Question: I'm using the Facebook OAuth Dialog (reference <URL> to initiate a login to Facebook for my app when they click on a button.
Normally, this works. However, just a few hours ago, I realised that instead of sending me to a popup to login, the URL sends me to this page:

Any clues as to whether my code is doing something wrong? Or could there be something wrong with Facebook's redirect?
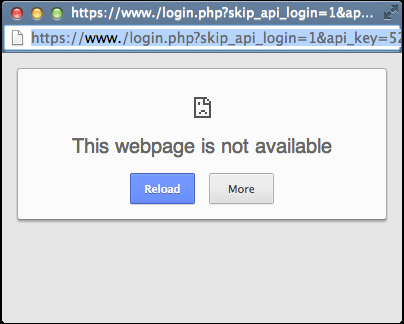
Answer: It has started working now. I am surprised to see how facebook took a such a long time to fix this. Millions of websites use facebook connect.